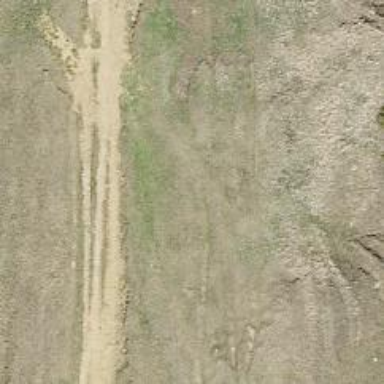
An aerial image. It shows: Path made of earth.